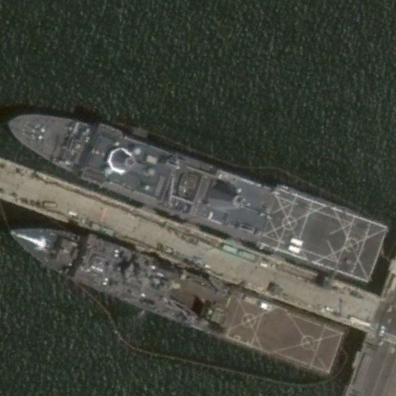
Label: combat